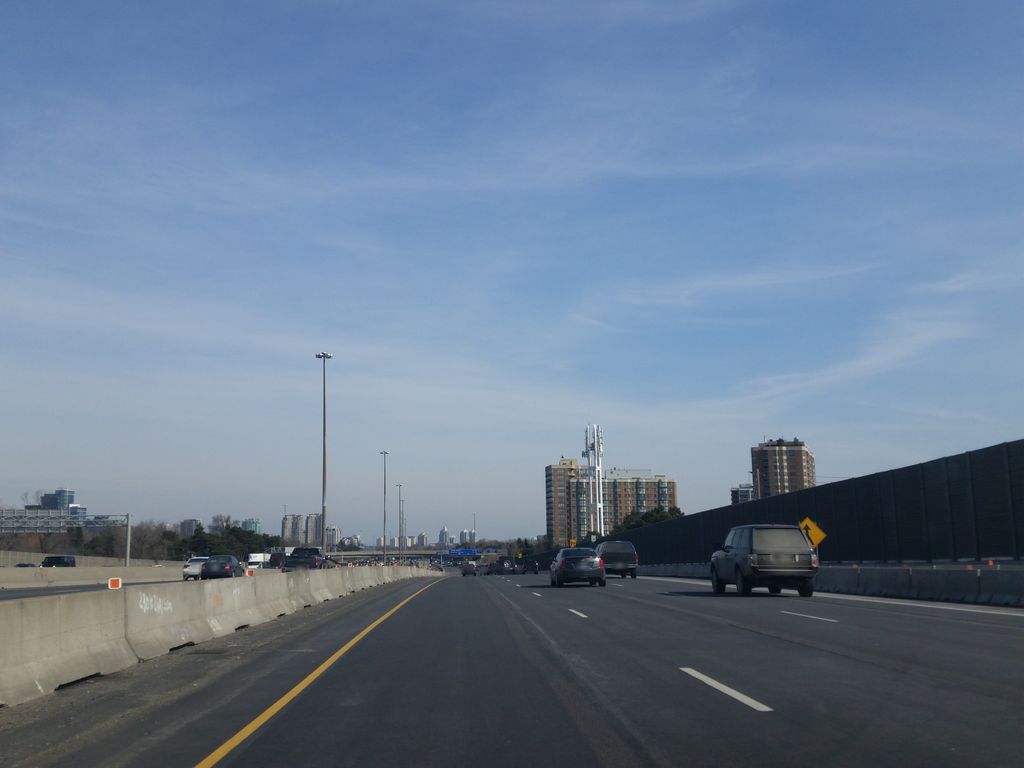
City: toronto